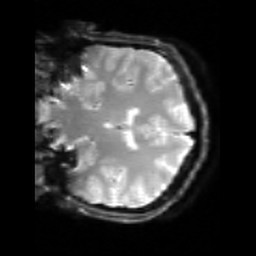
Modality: inplaneT2
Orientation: coronal
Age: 33
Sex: female
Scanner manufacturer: siemens
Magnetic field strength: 3 T
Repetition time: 5 s
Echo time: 0.034 s